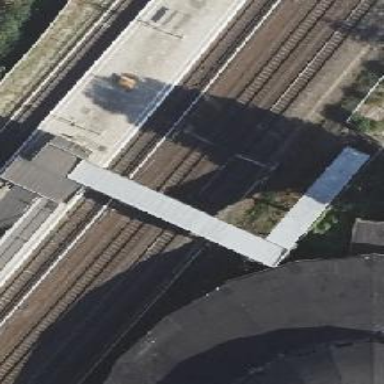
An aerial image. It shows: Bridge with beam structure.